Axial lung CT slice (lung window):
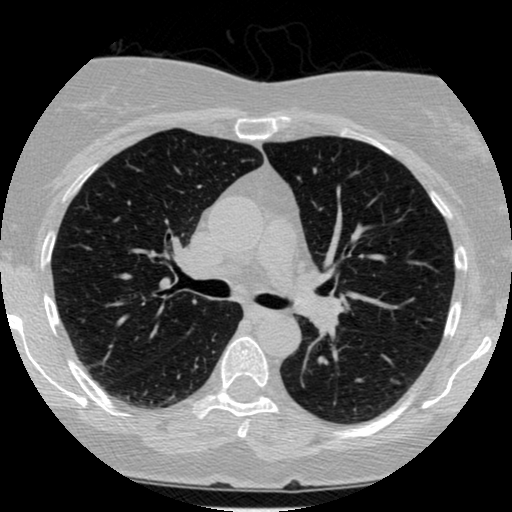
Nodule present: no